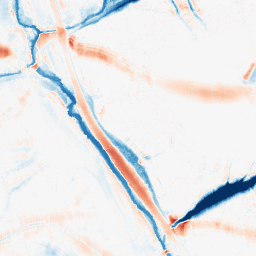
Category: morphological
Decomposition family: morphological_ellipse
Decomposition parameters: operation: average
width: 30
height: 20
Upsampling method: quintic
Upsampling parameters: scale: 8
Upsampling scale: 8